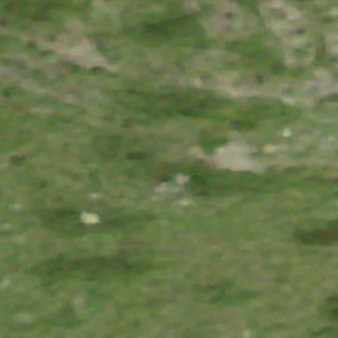
Label: other